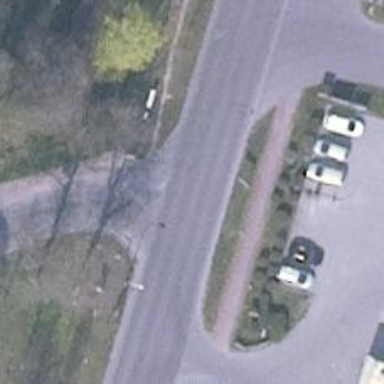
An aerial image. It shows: Asphalt road classified as primary highway.